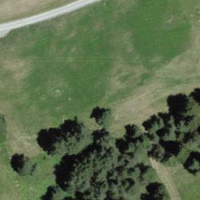
EUNIS habitat code: 26
Species observed at this site:
Turdus pilaris